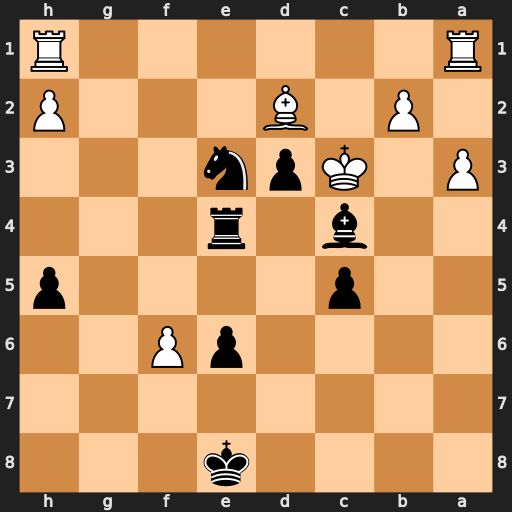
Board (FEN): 4k3/8/4pP2/2p4p/2b1r3/P1Kpn3/1P1B3P/R6R
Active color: b
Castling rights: -
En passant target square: -
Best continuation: Nd5#